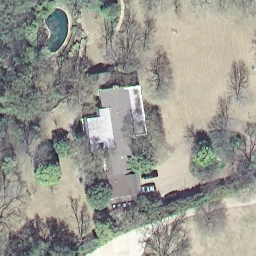
Label: residential